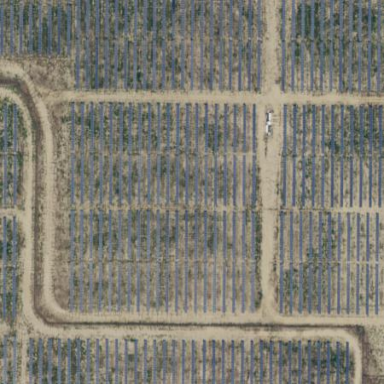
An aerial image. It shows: Solar power plant with photovoltaic technology surrounded by fence.